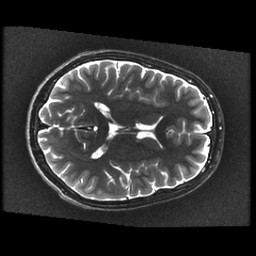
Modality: T2w
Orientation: axial
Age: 18
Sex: male
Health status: ill
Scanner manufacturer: ge
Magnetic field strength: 3 T
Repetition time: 7.5 s
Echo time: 0.1015 s